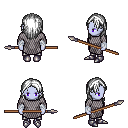
a pixel art fantasy rpg character, female body template, dark elf, purple skin, chain mail, metal pants, white long hairstyle, white cloth bandages, metal boots, spear, four views (front, back, left, right), 2x2 character sprite sheet, small pixel art, hard edges, no anti-aliasing